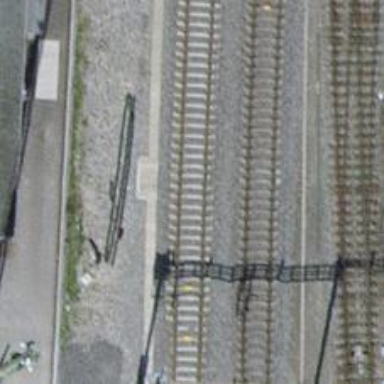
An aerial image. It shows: Single railway track with electrified contact line.